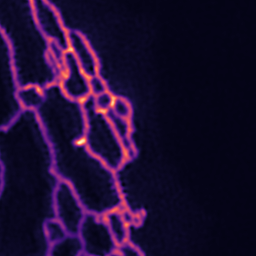
Label: Super-resolution ER image